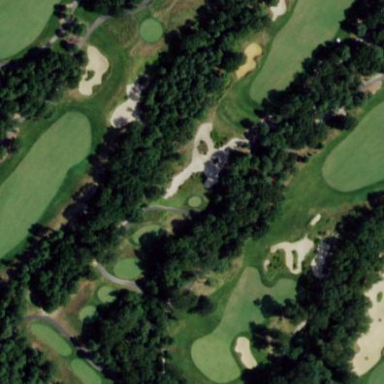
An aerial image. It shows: Heavy rough area on golf course.